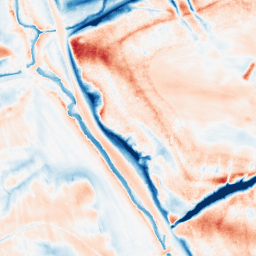
Category: classical
Decomposition family: gaussian_anisotropic
Decomposition parameters: sigma_x: 5
sigma_y: 10
Upsampling method: quintic
Upsampling parameters: scale: 8
Upsampling scale: 8